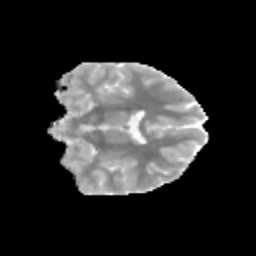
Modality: MD
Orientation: coronal
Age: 11
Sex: male
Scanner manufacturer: siemens
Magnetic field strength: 3 T
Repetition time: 3.8 s
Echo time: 0.07 s